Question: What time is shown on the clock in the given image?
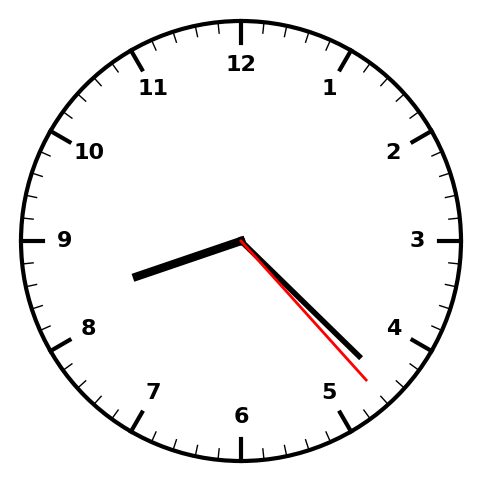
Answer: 08:22:23